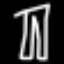
Label: pants